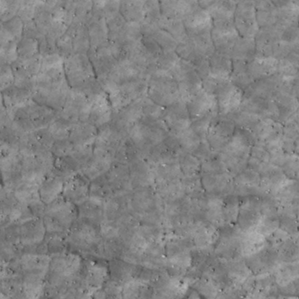
Label: non_frost